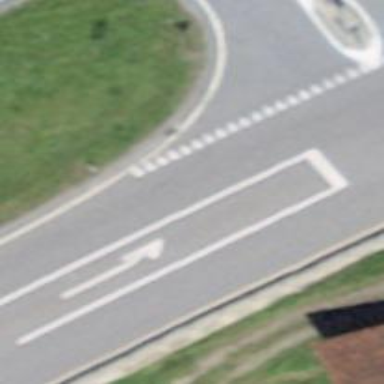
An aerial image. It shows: Asphalt road classified as primary highway.